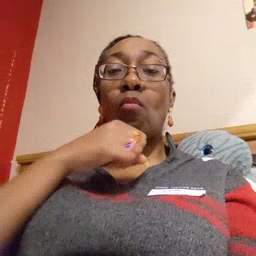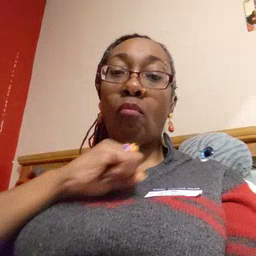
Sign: old